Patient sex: F
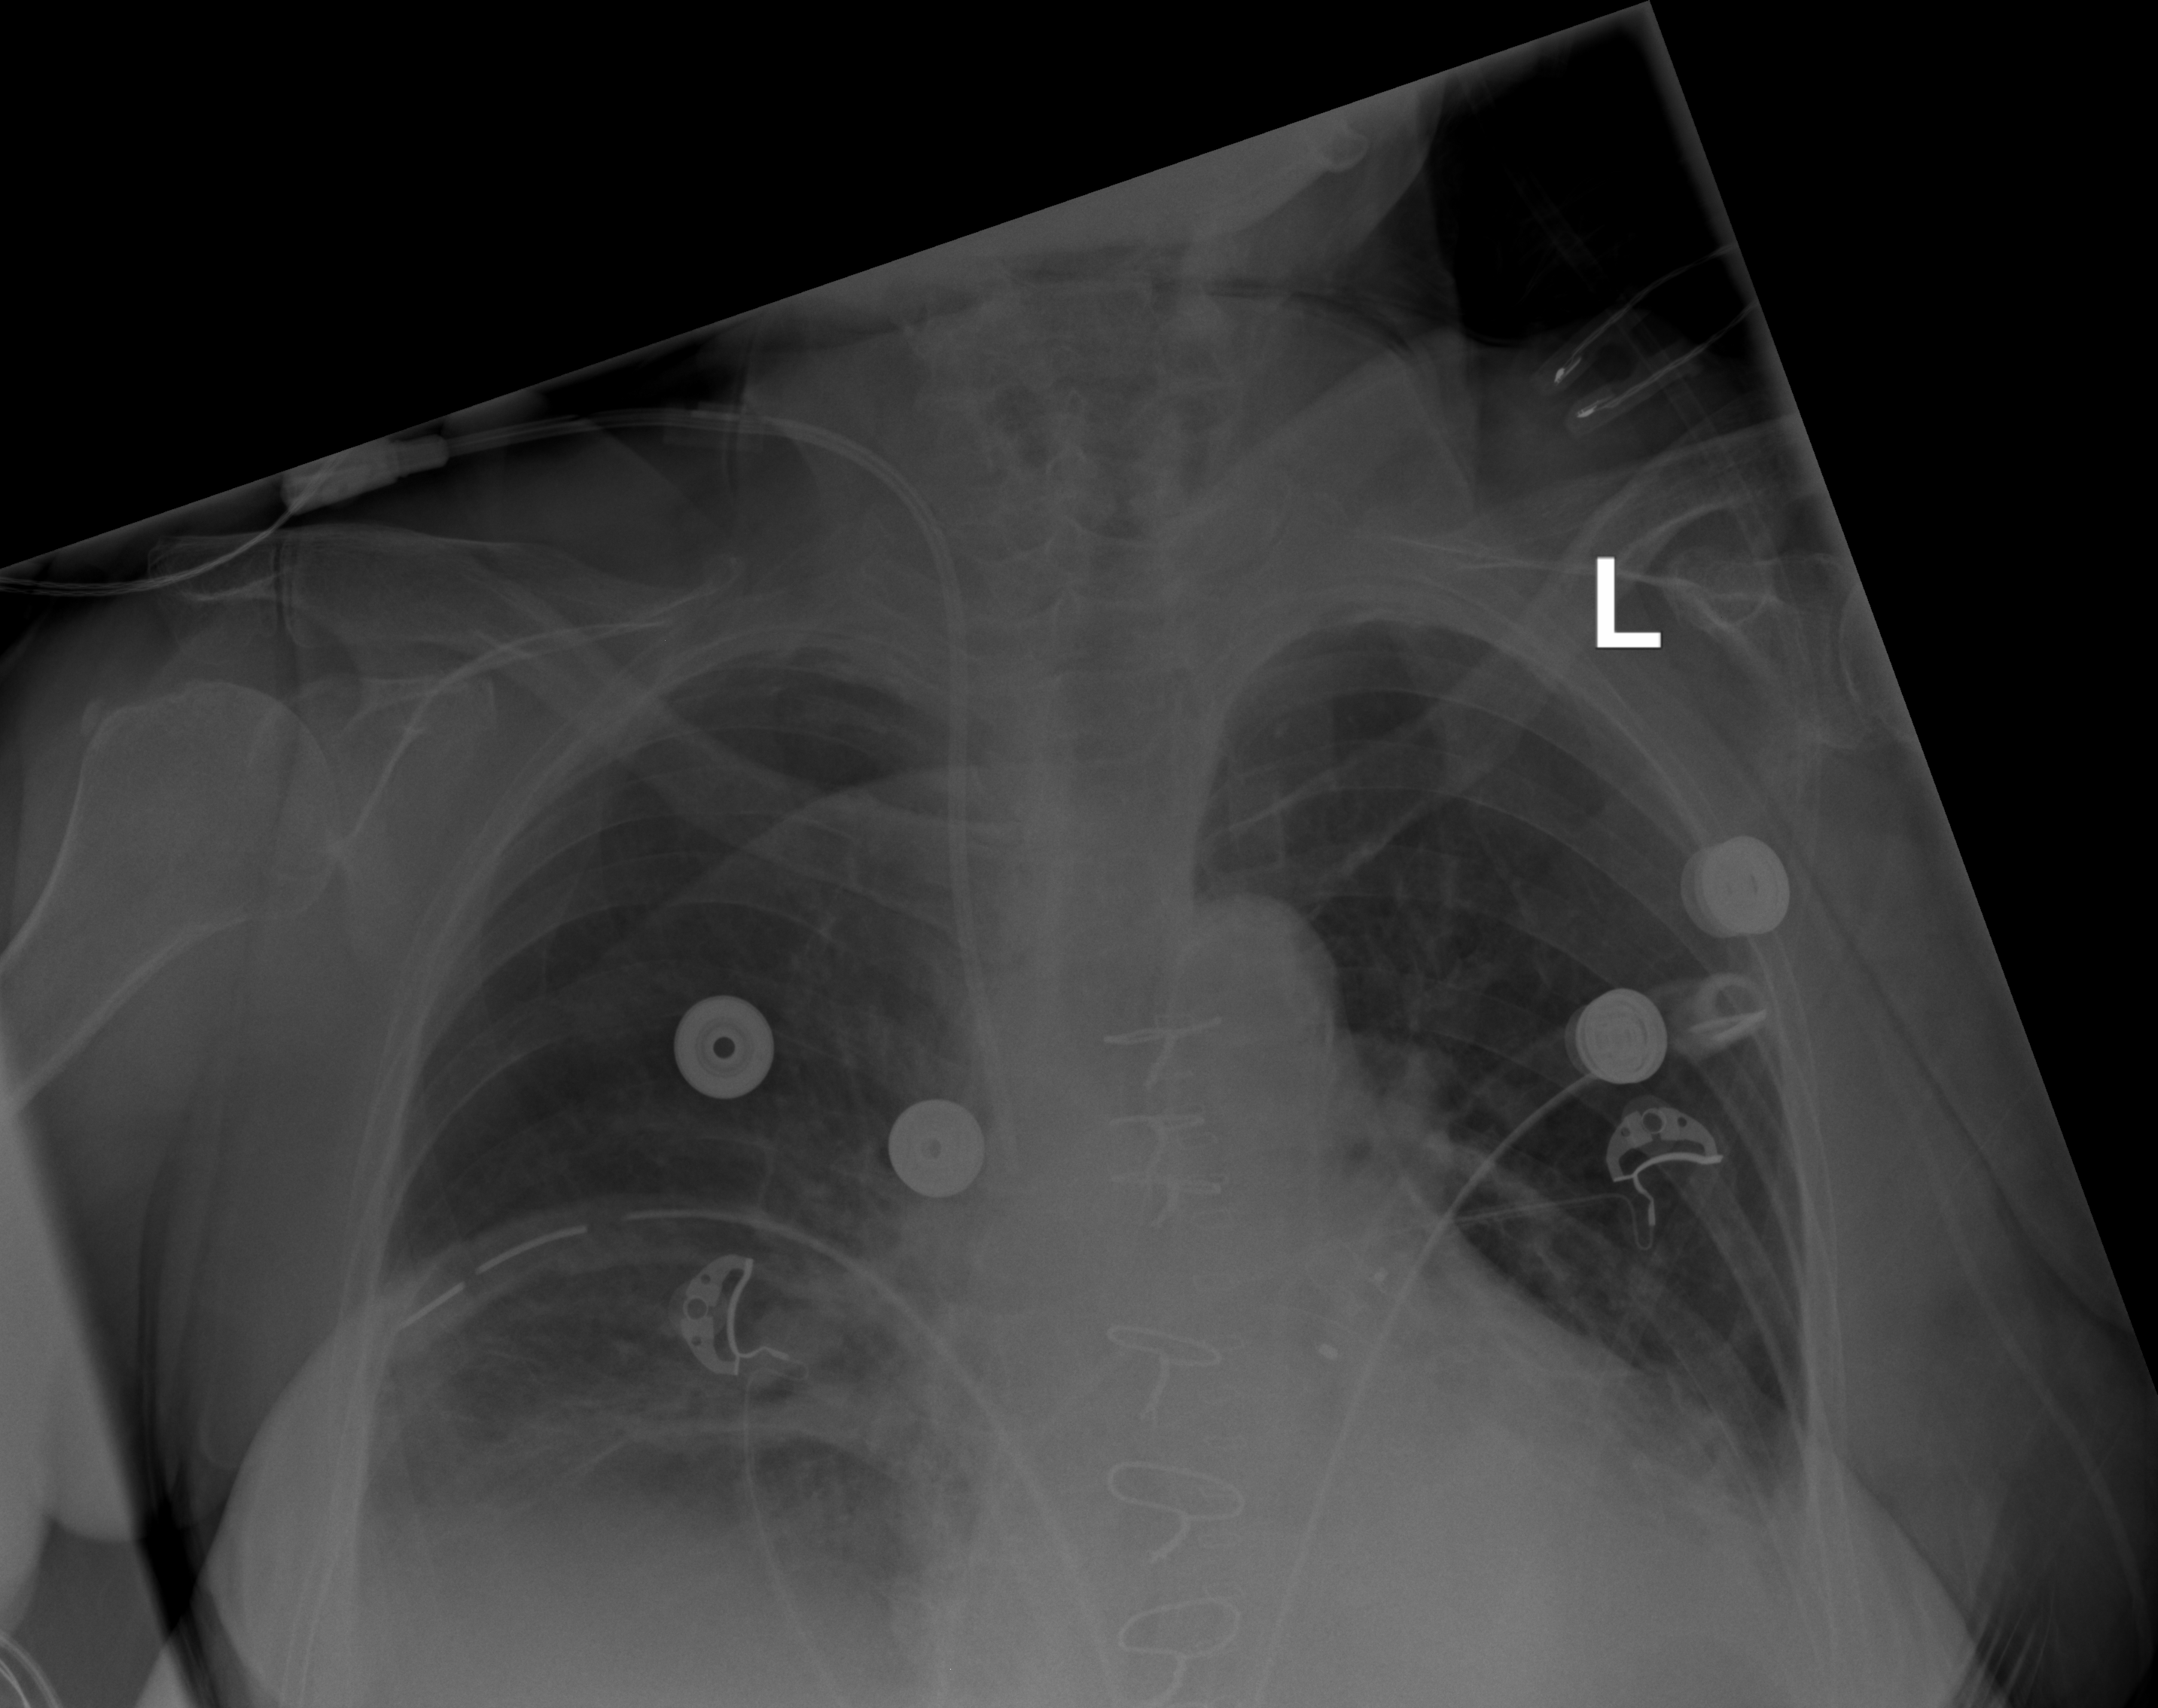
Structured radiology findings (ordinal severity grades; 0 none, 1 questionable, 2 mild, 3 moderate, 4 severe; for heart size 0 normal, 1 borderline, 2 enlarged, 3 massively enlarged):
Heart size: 2
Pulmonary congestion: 2
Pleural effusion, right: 2
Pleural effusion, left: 2
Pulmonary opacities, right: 1
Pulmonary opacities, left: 0
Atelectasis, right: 2
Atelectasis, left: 2